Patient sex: F
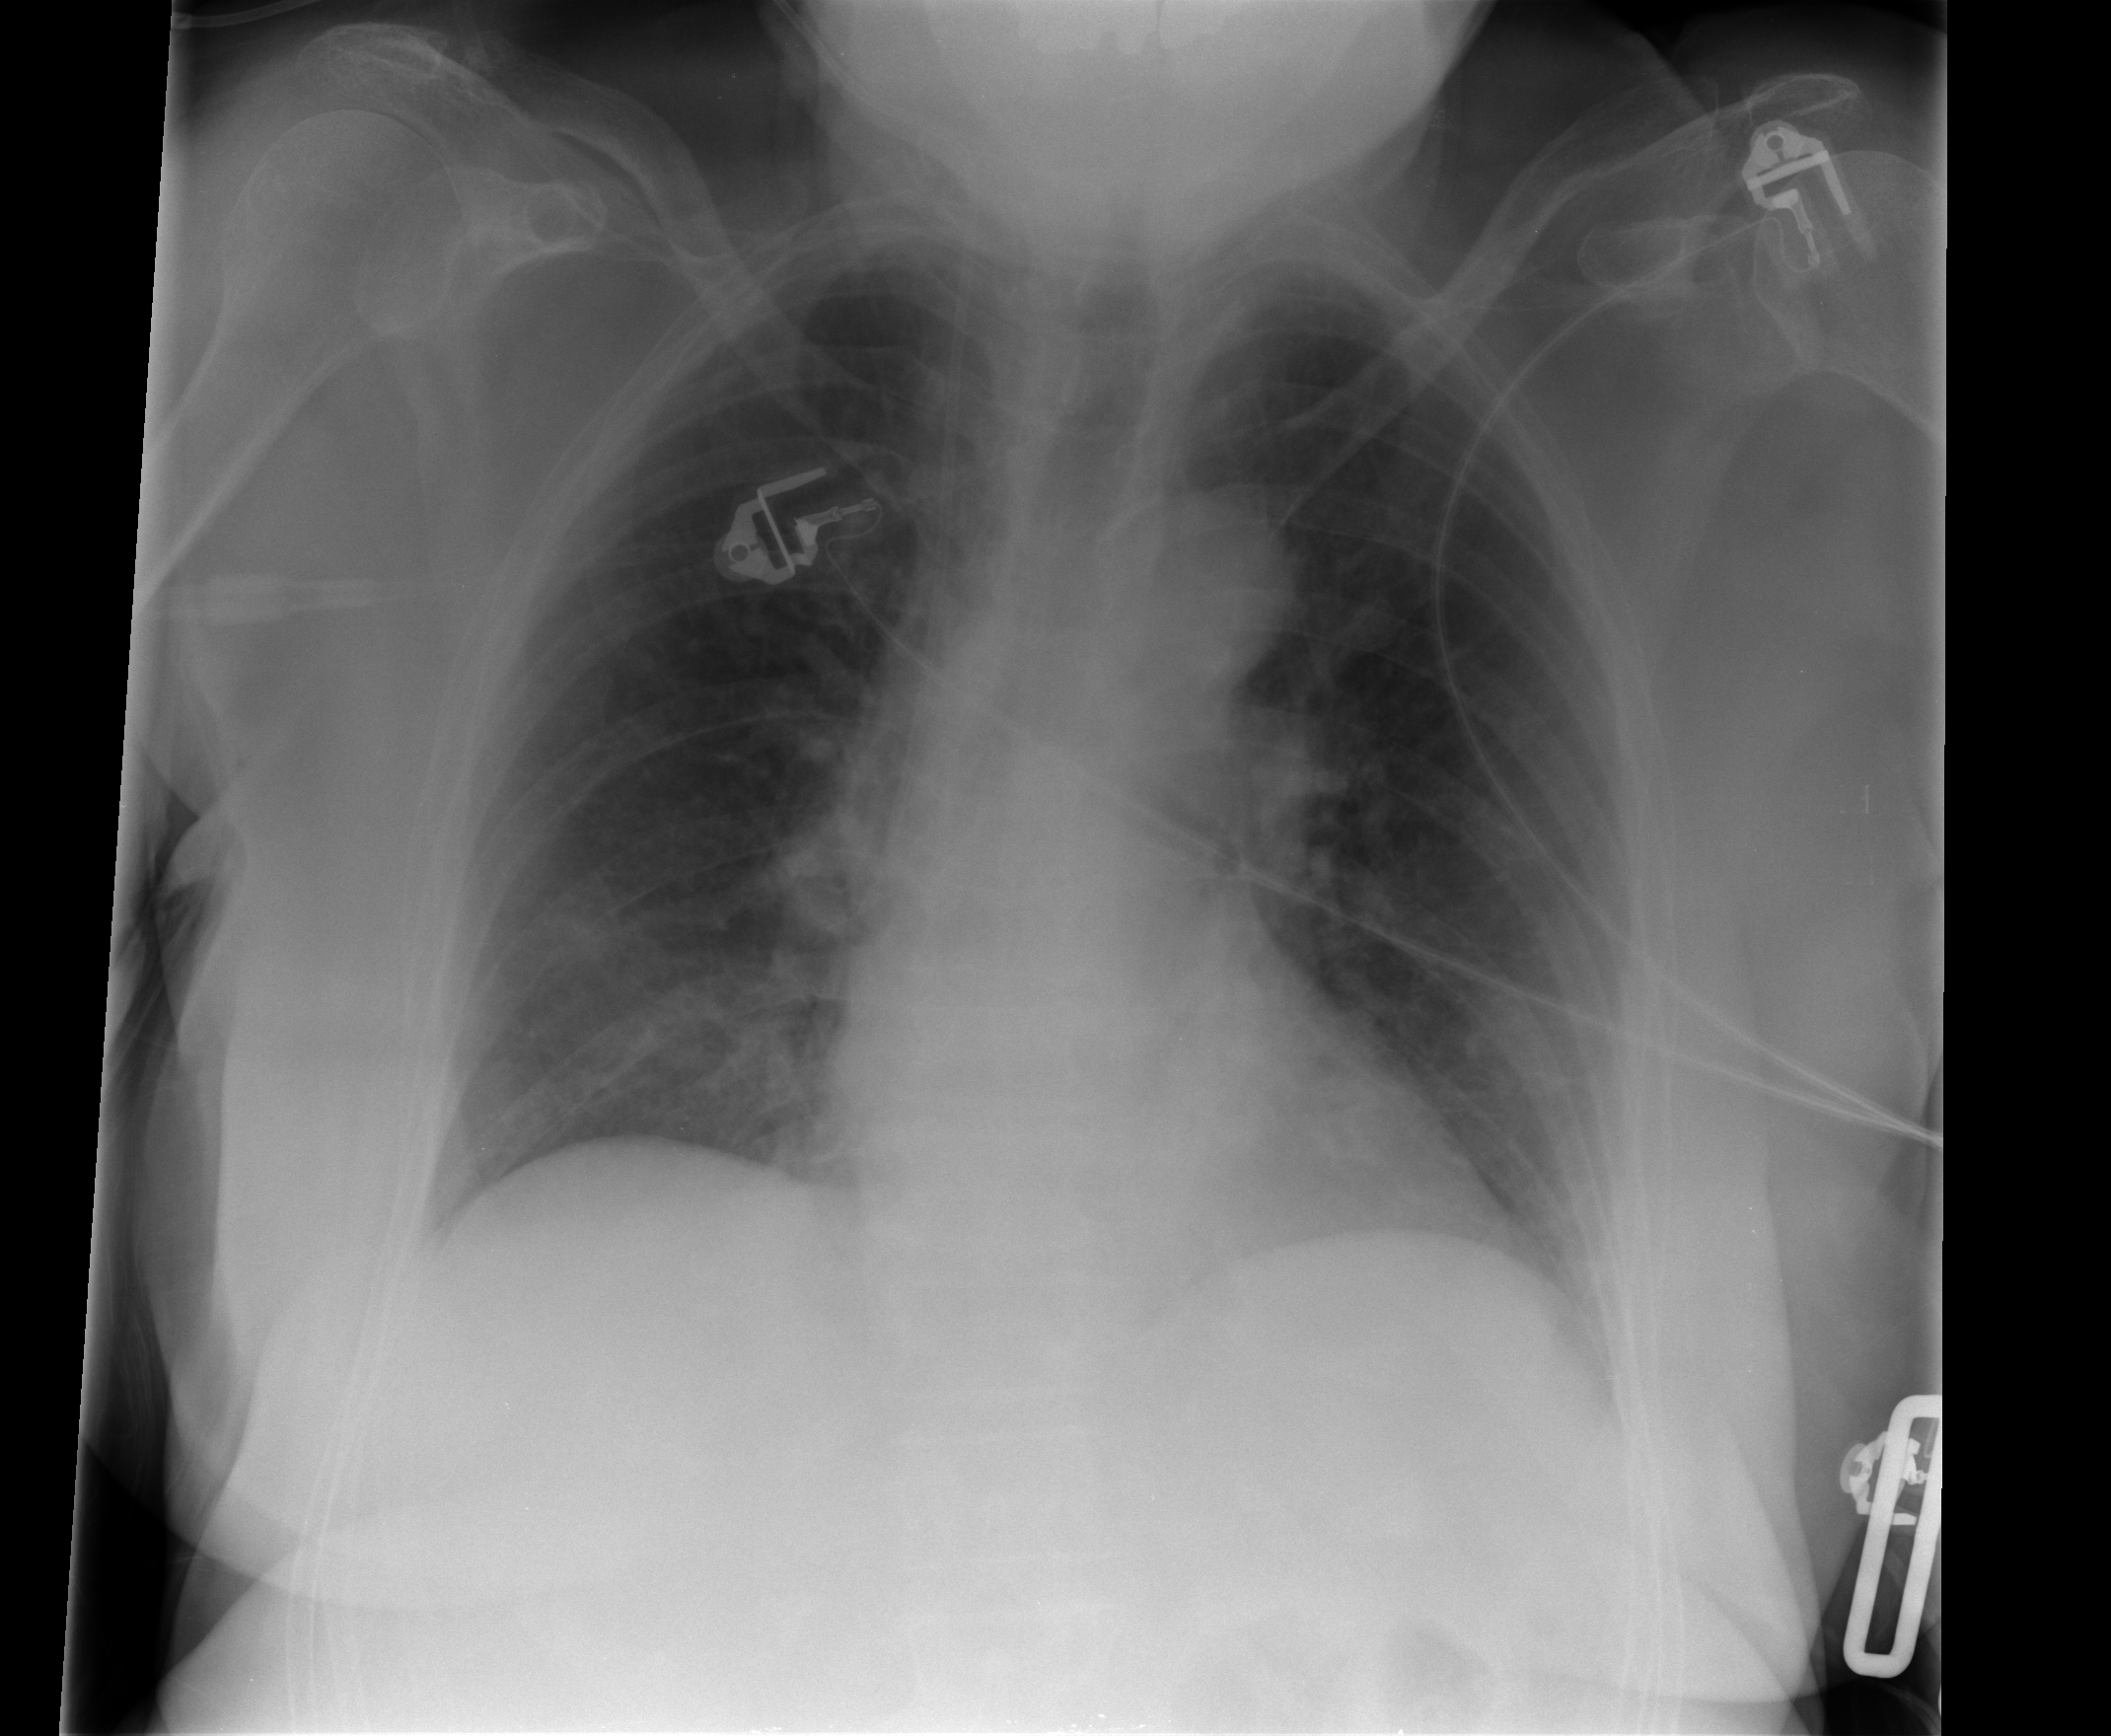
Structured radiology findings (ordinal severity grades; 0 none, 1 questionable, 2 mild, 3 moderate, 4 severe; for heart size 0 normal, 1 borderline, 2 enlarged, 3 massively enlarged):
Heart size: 0
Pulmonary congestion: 0
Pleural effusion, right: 0
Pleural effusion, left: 0
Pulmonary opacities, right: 0
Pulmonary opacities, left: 0
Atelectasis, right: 2
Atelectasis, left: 2